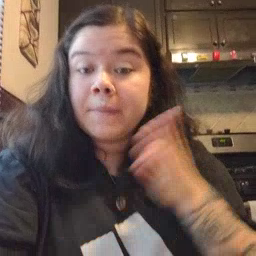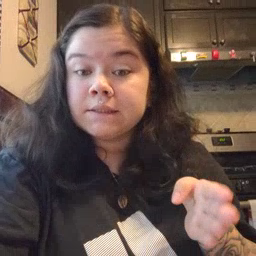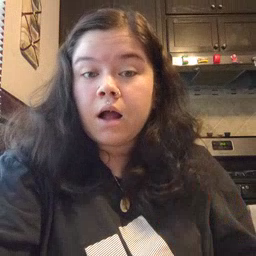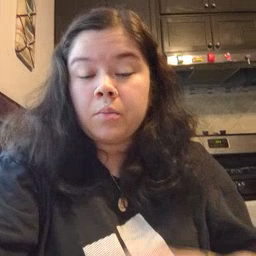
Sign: beside